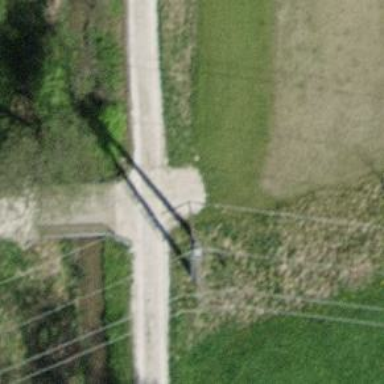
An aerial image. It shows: Concrete bridge over grade3 track.